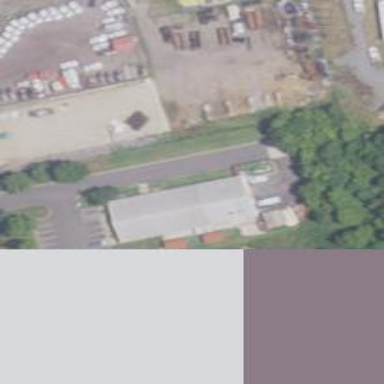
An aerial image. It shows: Animal shelter.